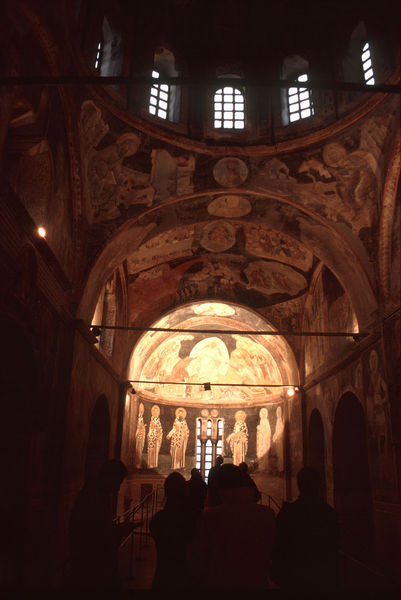
Titel: Erlöserkirche des Chora-Klosters, auch Karije Camii genannt
Standort: Istanbul (EU - Türkei)
Schlagwörter: dunkel, schatten, gelb, menschen, fenster, glas, licht, schwarz, rot, malerei, wand, architektur, stein, innenraum, kirche, decke, innen, engel, farbig, bogen, besucher, figuren, rundbogen, kuppel, wandgemälde, geländer, foto, fotografie, bögen, religion, kegel, heiligenschein, mittelalter, apsis, rundbögen, fresken, romanik, heilige, deckengemälde, fresko, streben, shcatten, romanisch, oberlicht, apostel, darstellungen